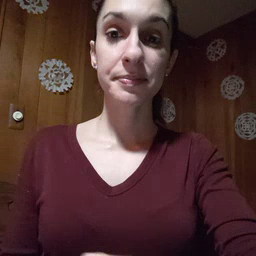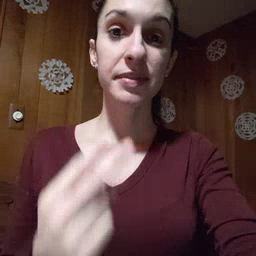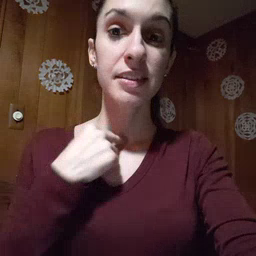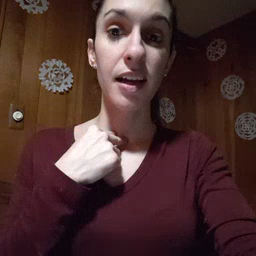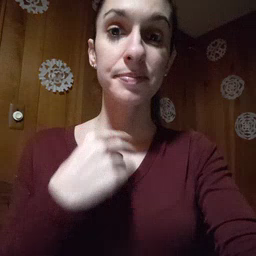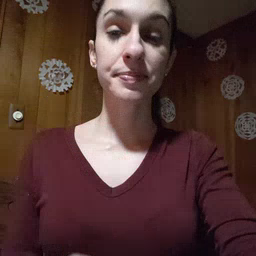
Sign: stuck